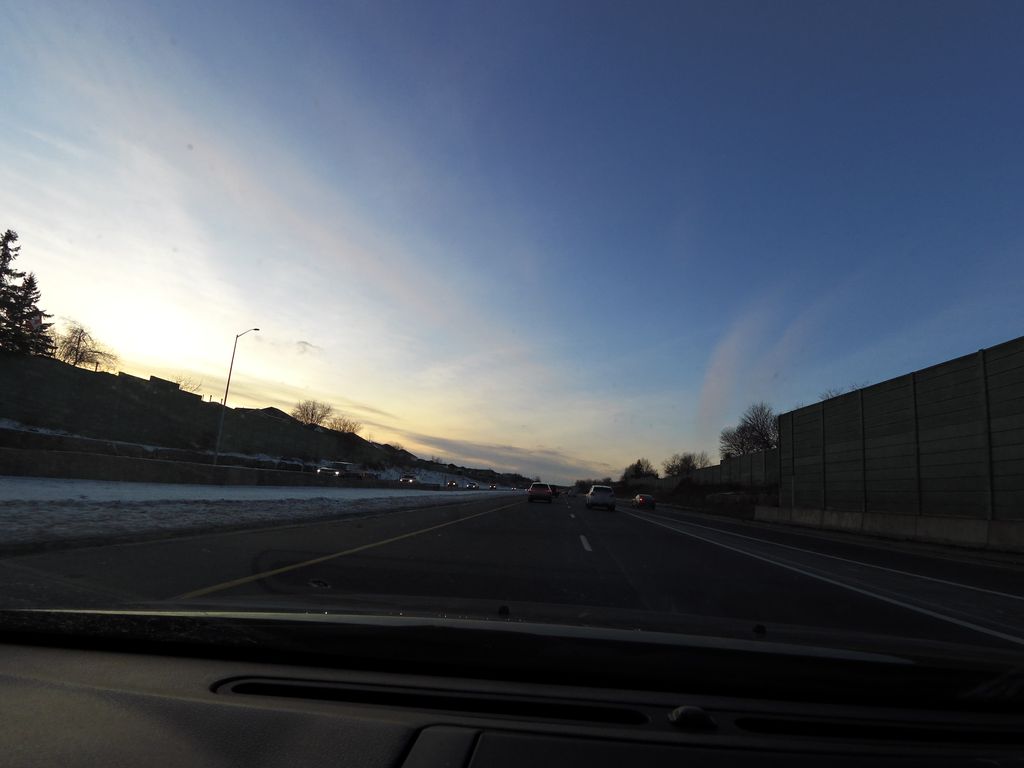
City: hamilton